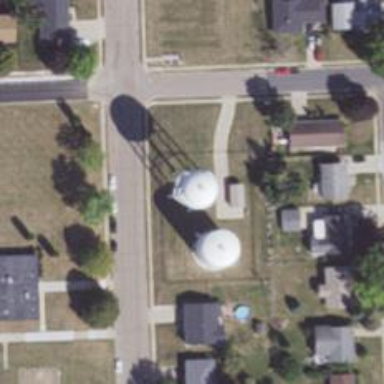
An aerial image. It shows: Water tower that is man-made.